Field crop: maize
Growth stage: 1
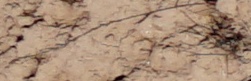
Species: lolium